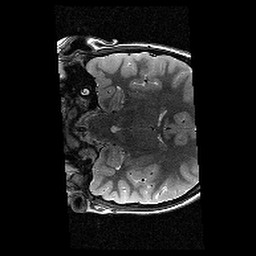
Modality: T2w
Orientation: coronal
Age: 11
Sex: female
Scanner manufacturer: siemens
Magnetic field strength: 3 T
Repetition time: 9.23 s
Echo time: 0.067 s